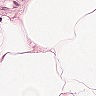
Metastatic tissue present: no